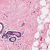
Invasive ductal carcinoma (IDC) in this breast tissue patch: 0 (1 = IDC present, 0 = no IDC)